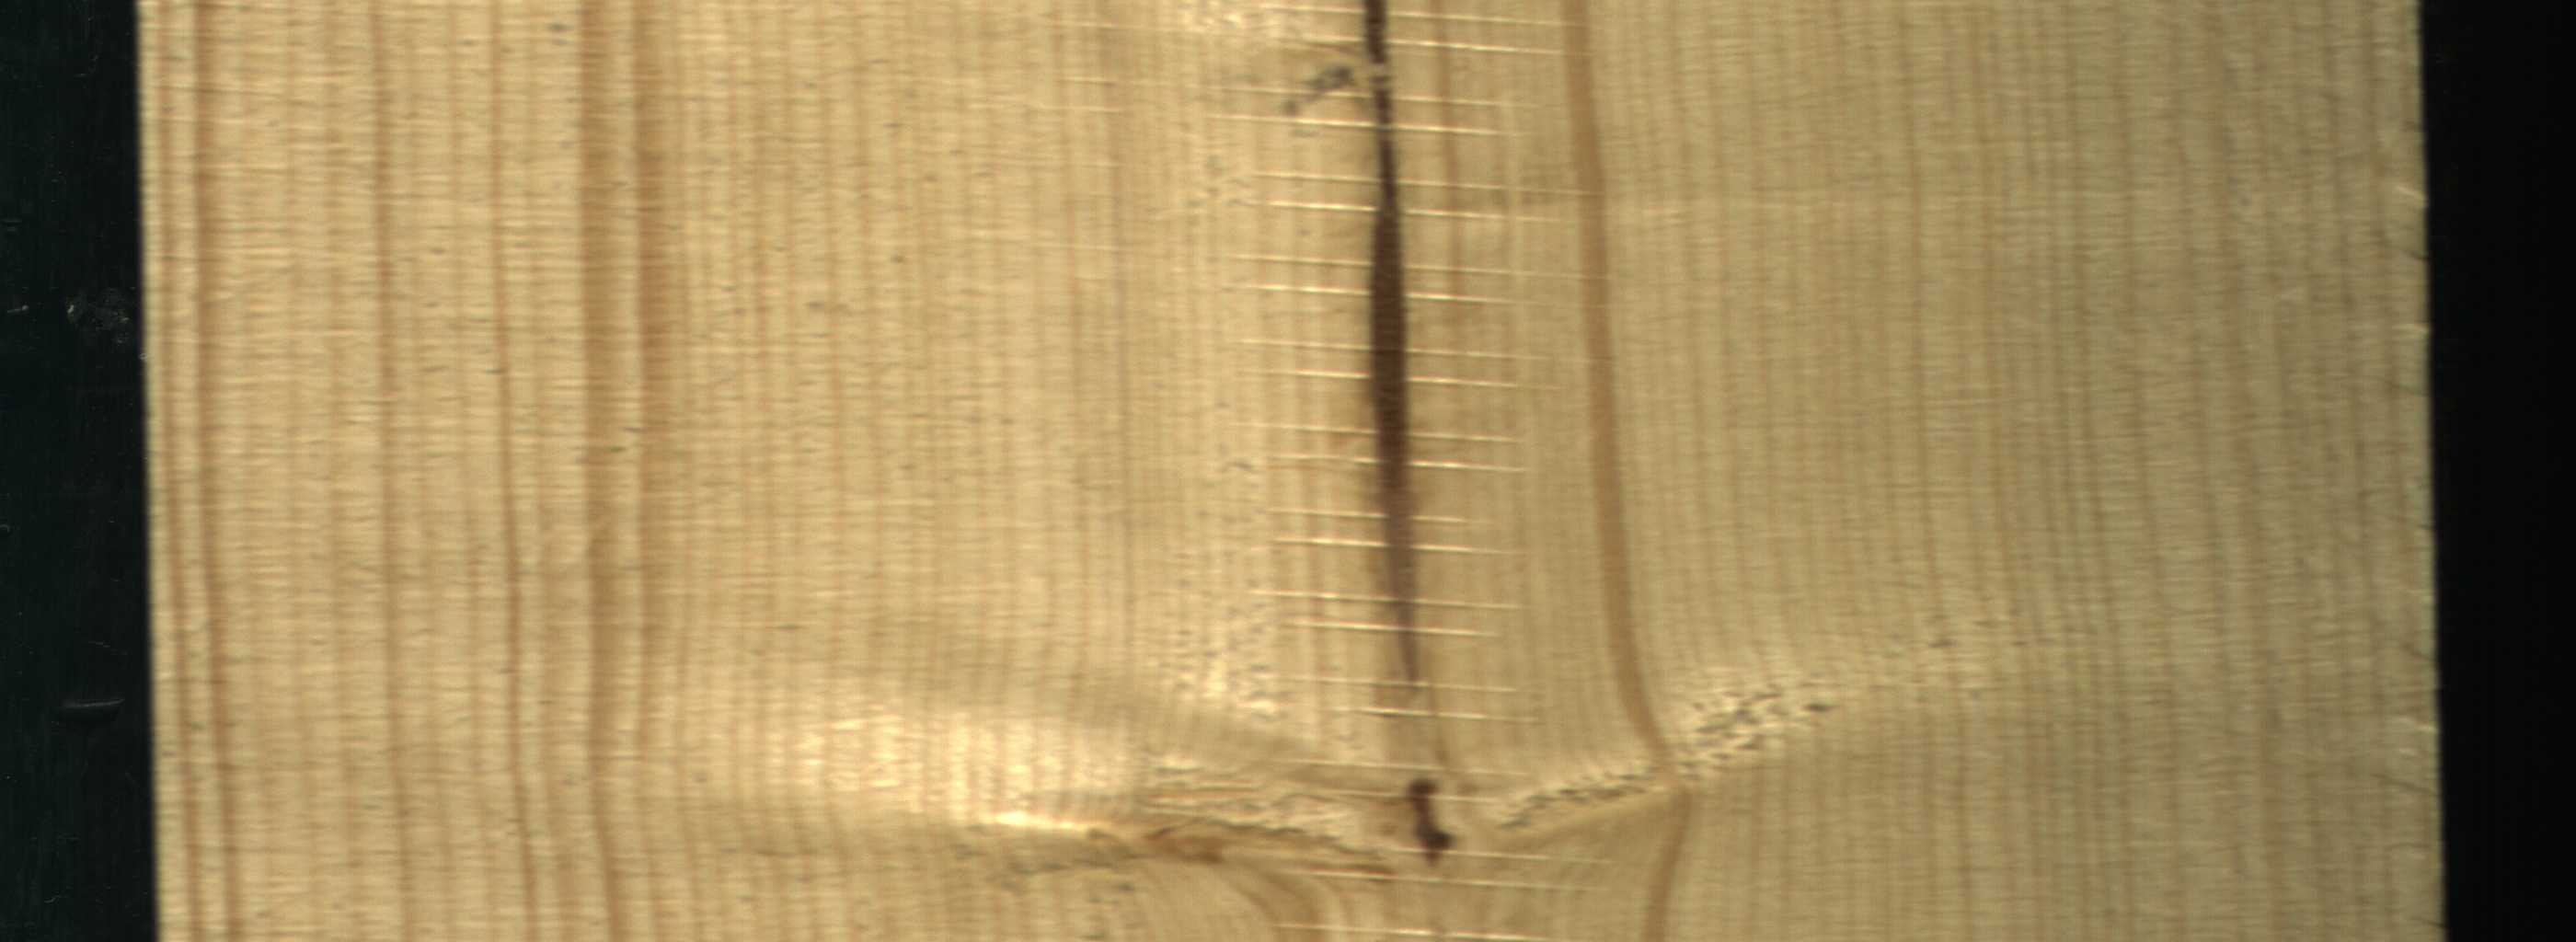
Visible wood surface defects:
Marrow
Marrow
Live_Knot
Live_Knot